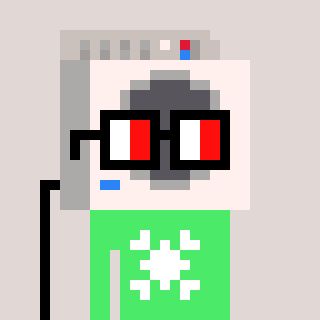
a pixel art character with square glasses with black frames and red eyes, a washing machine-shaped head and a teal-colored body on a warm background